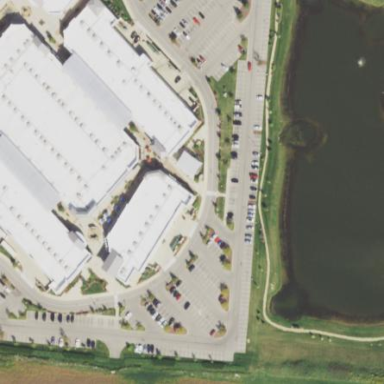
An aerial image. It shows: Mall building.